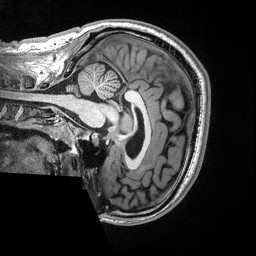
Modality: T1w
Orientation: sagittal
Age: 26
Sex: male